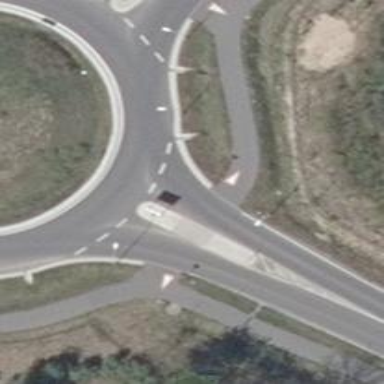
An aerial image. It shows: Unmarked crossing with pedestrian island.